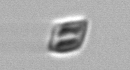
Label: Bacillariophyceae_morphotype1